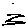
Label: zigzag